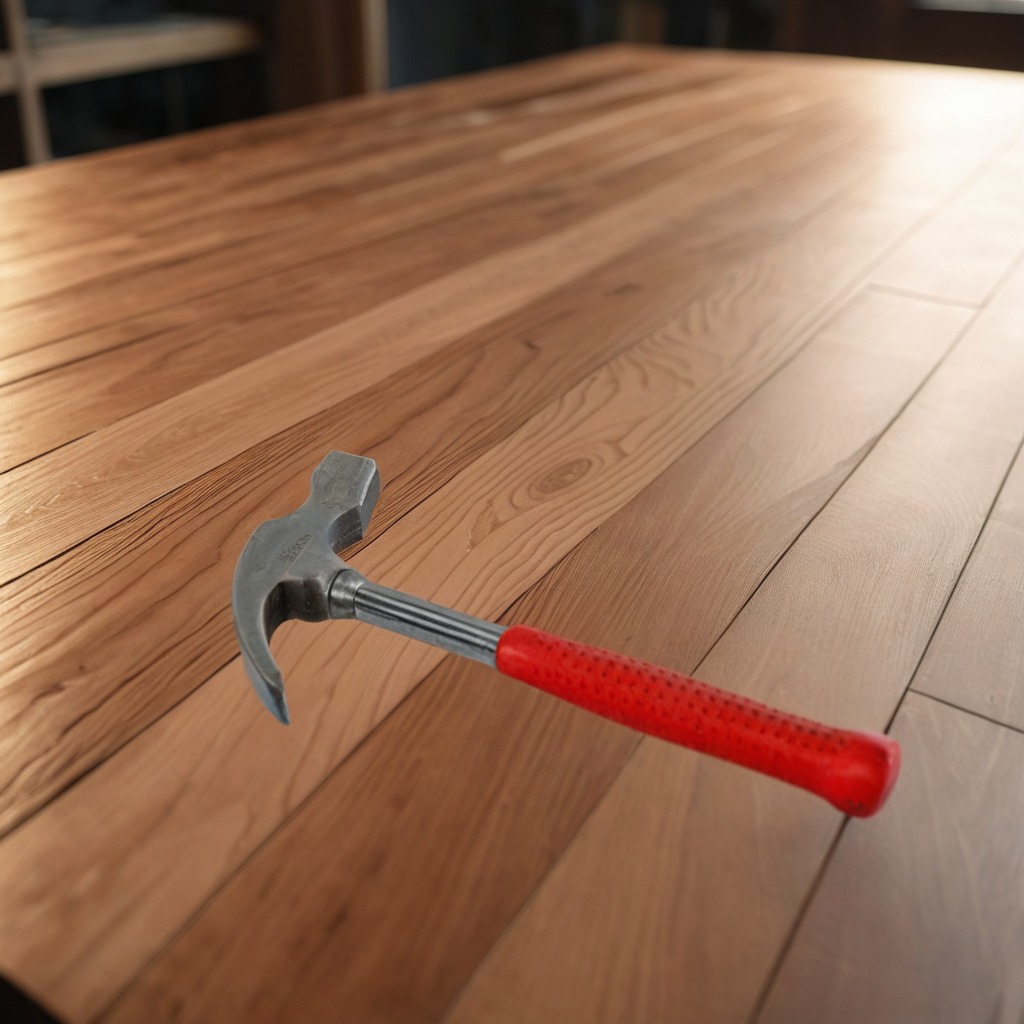
A hammer is lying on the wooden table in a carpentry studio rich wood textures side lighting.